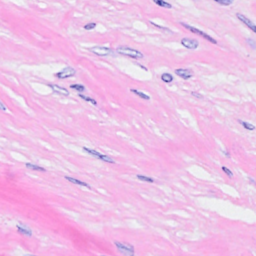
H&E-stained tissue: Breast